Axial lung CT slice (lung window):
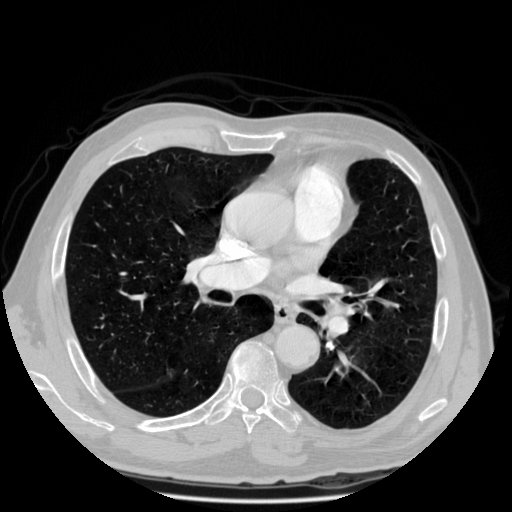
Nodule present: no